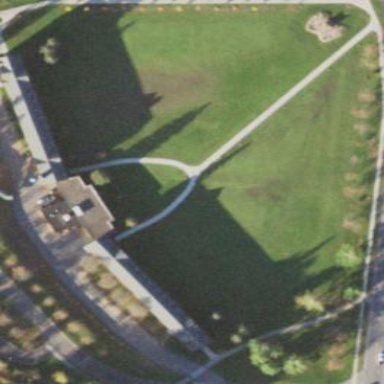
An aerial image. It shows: Recreation ground.